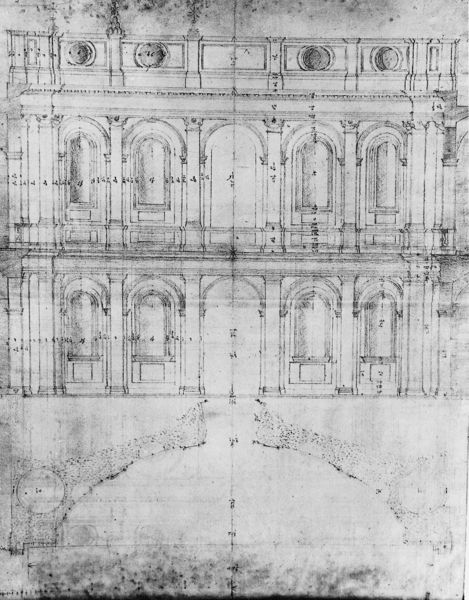
Titel: Aufriss von St. Ivo
Künstler: Francesco Borromini
Institution: Wien, Albertina, Graphische Sammlung
Schlagwörter: fenster, schwarz, skizze, säulen, tür, zeichnung, gebäude, haus, fächer, architektur, kreis, garten, papier, ansicht, bogen, fassade, türen, linien, pilaster, zahlen, verzierung, bögen, eingang, schwarzweiß, bleistift, entwurf, arkaden, plan, occuli, stockwerke, aufriss, nischen, bauplan, beschriftet, fasade, geundriss, lininen